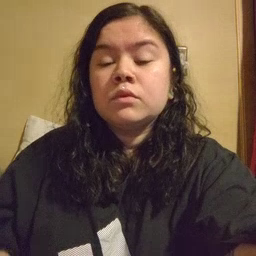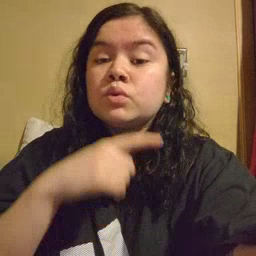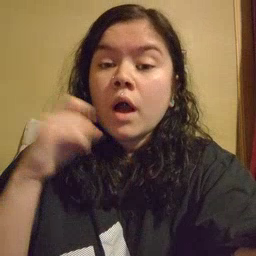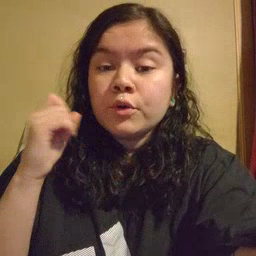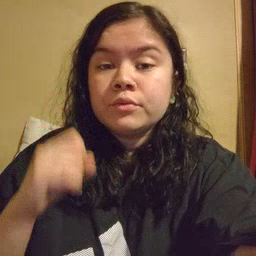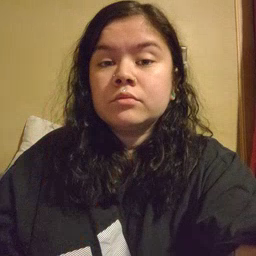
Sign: dryer